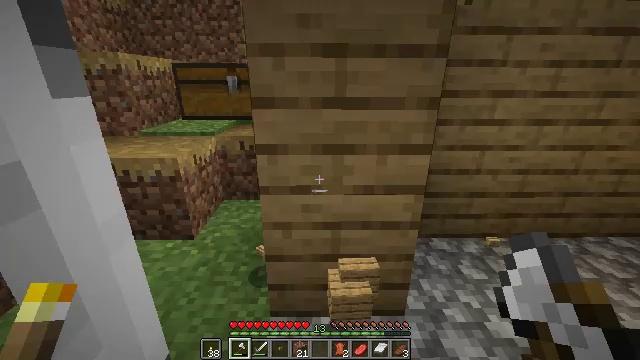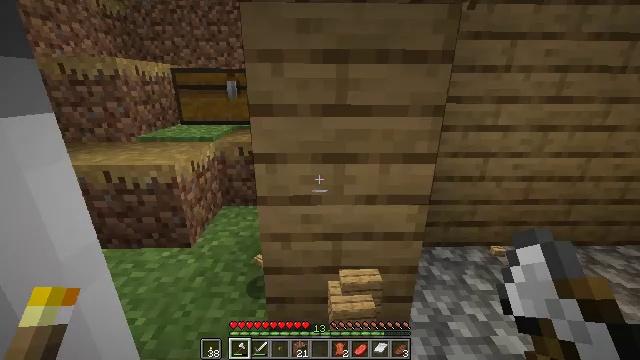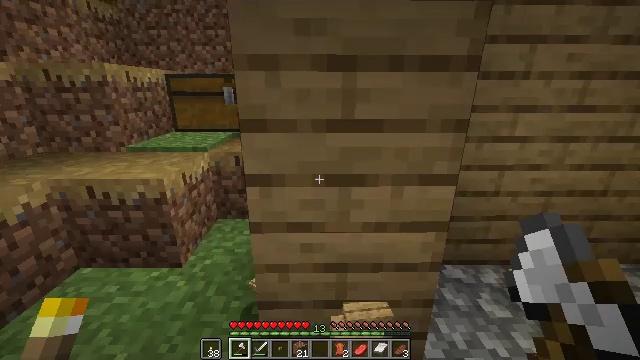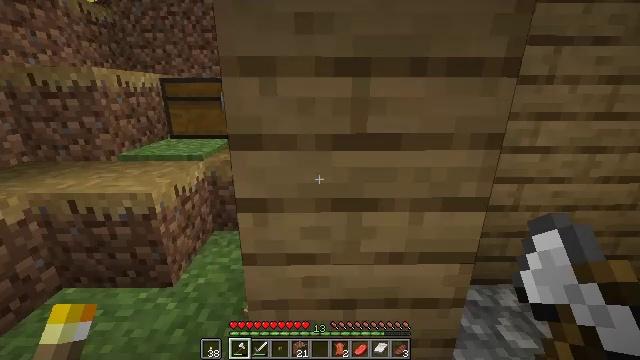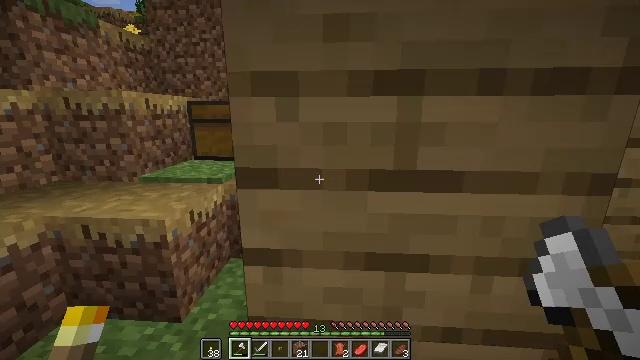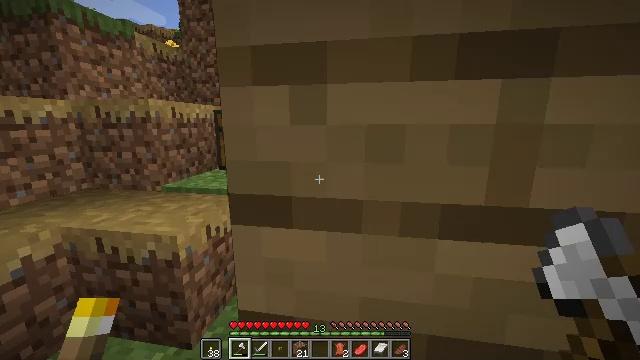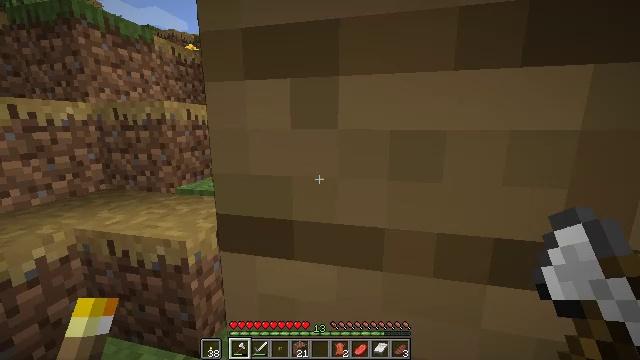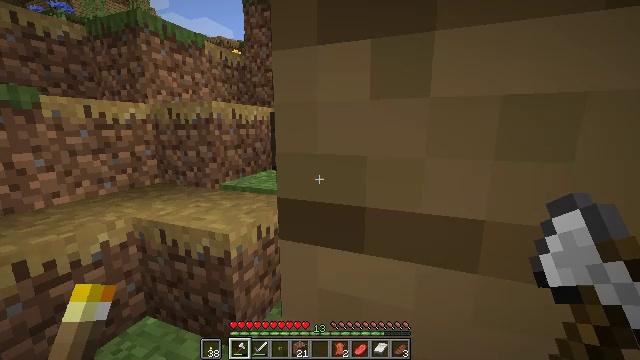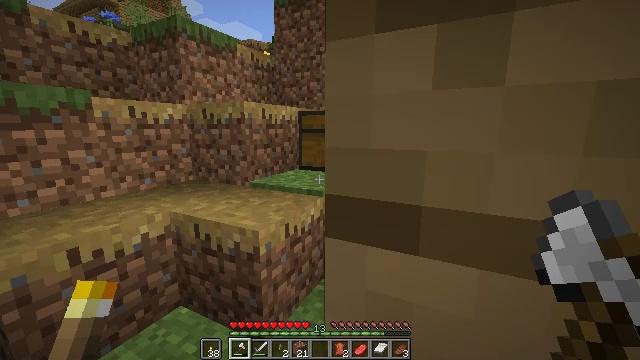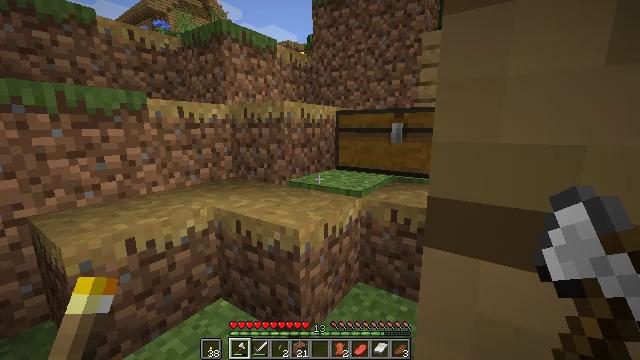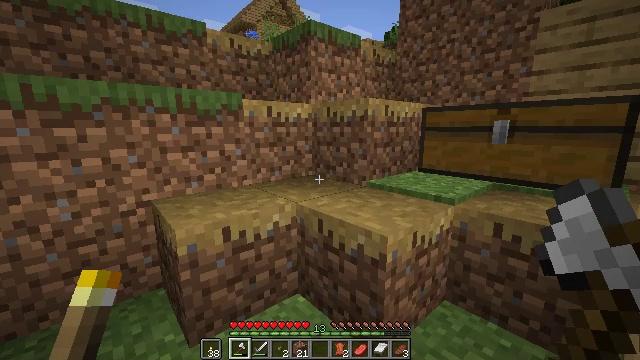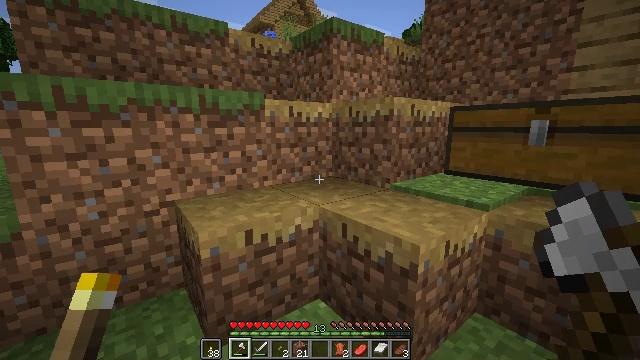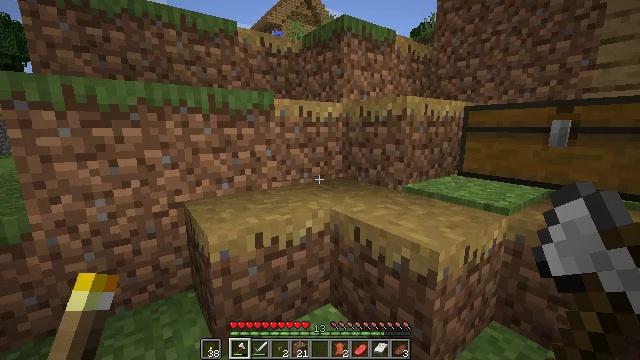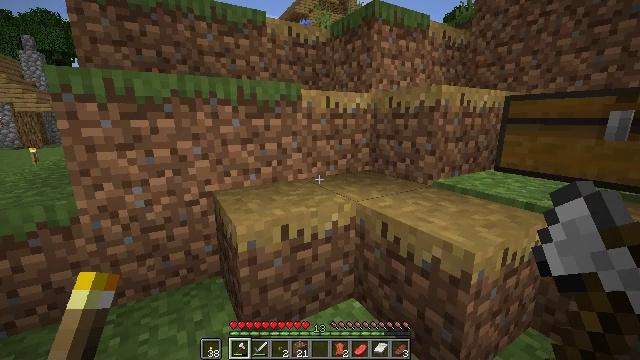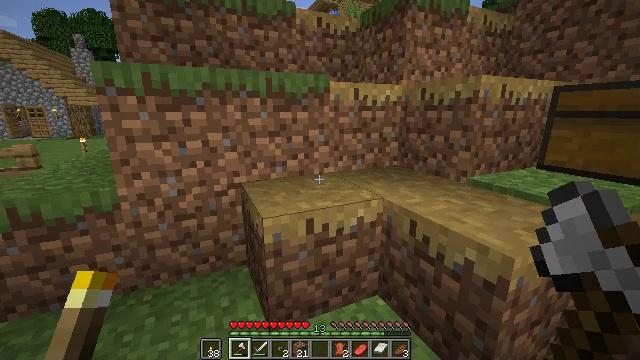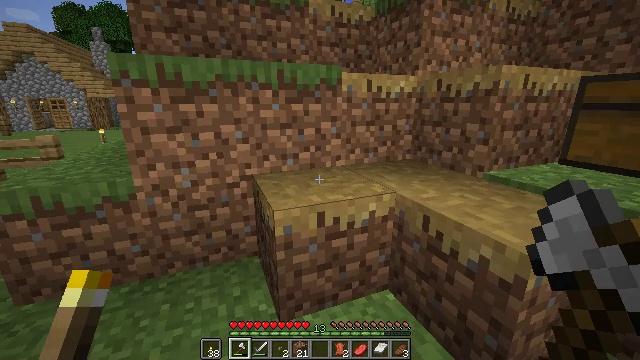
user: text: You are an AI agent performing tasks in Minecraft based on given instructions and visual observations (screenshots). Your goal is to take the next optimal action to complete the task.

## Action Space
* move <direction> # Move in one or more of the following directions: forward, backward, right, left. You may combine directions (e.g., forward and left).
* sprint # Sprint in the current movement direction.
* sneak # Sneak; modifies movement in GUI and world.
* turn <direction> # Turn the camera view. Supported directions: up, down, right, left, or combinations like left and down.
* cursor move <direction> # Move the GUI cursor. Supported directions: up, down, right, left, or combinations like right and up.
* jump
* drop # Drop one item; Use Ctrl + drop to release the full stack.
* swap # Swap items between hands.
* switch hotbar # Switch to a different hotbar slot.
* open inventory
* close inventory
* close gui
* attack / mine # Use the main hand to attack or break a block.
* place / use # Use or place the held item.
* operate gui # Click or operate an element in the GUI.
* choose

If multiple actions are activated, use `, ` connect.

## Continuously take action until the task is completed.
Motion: motion action
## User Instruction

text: Collect the oak planks from the structure.
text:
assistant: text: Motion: move forward
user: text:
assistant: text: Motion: move forward
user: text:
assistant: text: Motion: move forward
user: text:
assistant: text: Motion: move forward, turn left and up
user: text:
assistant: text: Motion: move forward, turn left and up
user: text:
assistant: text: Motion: move forward, turn left
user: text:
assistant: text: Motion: move forward, turn left
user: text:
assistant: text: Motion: move forward, turn left
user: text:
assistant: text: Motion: move forward, turn left
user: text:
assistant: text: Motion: move forward, turn left
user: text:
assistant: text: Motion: move forward, turn left
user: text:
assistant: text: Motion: turn left
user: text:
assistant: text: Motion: turn left and down
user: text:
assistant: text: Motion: turn left and down
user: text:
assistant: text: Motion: turn left and down
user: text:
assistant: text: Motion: no_op
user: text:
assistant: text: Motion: turn right and down
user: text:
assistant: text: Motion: turn right
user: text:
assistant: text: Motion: turn right
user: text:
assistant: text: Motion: turn right
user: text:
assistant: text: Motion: move forward, turn right
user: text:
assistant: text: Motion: move forward, turn right
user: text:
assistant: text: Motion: move forward, turn right
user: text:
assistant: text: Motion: move forward, turn right
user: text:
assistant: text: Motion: move forward
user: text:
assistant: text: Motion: move forward, turn right
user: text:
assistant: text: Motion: turn right
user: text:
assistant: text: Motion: turn right
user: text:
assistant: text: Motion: turn right
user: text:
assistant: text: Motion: turn right and down